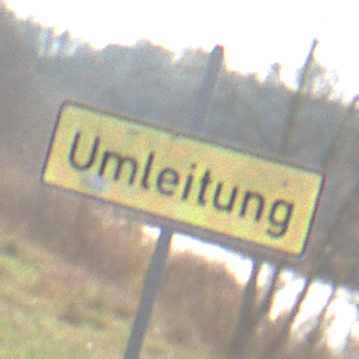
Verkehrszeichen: Umleitungsankuendigung
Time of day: MorningAfternoon
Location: Outdoor (Nature)
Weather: PartlyCloudy
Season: NotSpecified
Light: Natural